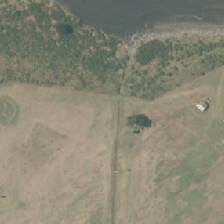
Land cover: urban_parkland